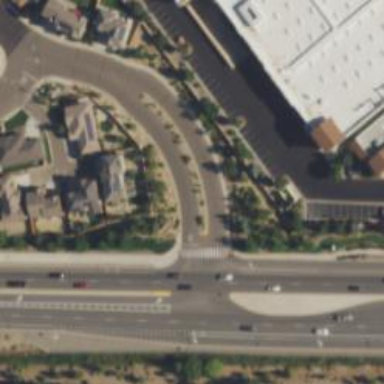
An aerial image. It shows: Residential road with asphalt surface and separate sidewalk.